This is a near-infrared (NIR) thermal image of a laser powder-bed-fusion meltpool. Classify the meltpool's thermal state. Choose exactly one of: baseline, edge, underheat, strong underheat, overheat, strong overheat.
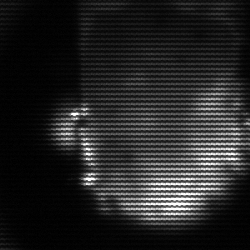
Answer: baseline